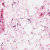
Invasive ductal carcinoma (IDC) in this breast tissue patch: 0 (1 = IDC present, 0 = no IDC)